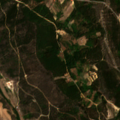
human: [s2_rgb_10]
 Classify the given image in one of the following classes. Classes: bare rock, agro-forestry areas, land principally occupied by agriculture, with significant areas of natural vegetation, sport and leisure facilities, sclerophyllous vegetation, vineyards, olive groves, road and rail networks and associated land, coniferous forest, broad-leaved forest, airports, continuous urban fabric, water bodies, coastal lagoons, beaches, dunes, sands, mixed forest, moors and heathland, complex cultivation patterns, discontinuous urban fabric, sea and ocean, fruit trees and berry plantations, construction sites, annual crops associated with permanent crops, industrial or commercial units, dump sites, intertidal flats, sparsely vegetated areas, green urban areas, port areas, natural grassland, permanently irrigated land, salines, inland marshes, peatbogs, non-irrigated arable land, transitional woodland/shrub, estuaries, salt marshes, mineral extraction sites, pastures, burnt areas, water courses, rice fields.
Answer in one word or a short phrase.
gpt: olive groves, coniferous forest, transitional woodland/shrub